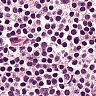
Metastatic tissue present: no